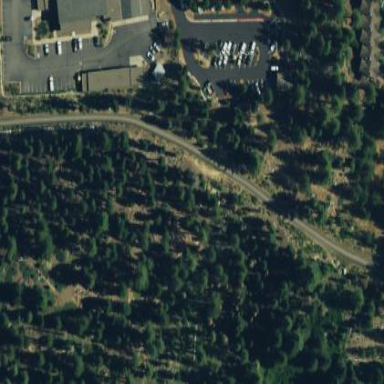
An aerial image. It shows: Forest with evergreen needle-leaved trees.